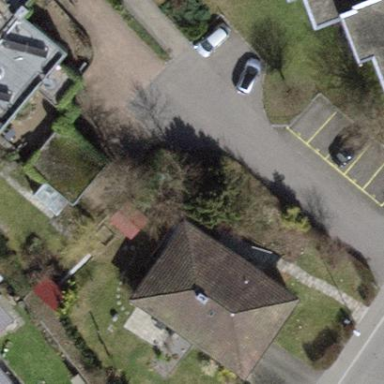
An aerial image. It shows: Terrace building with gabled roof.